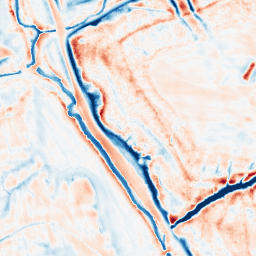
Category: edge_preserving
Decomposition family: bilateral
Decomposition parameters: d: 21
sigma_color: 150
sigma_space: 100
Upsampling method: edge_directed
Upsampling parameters: scale: 4
Upsampling scale: 4